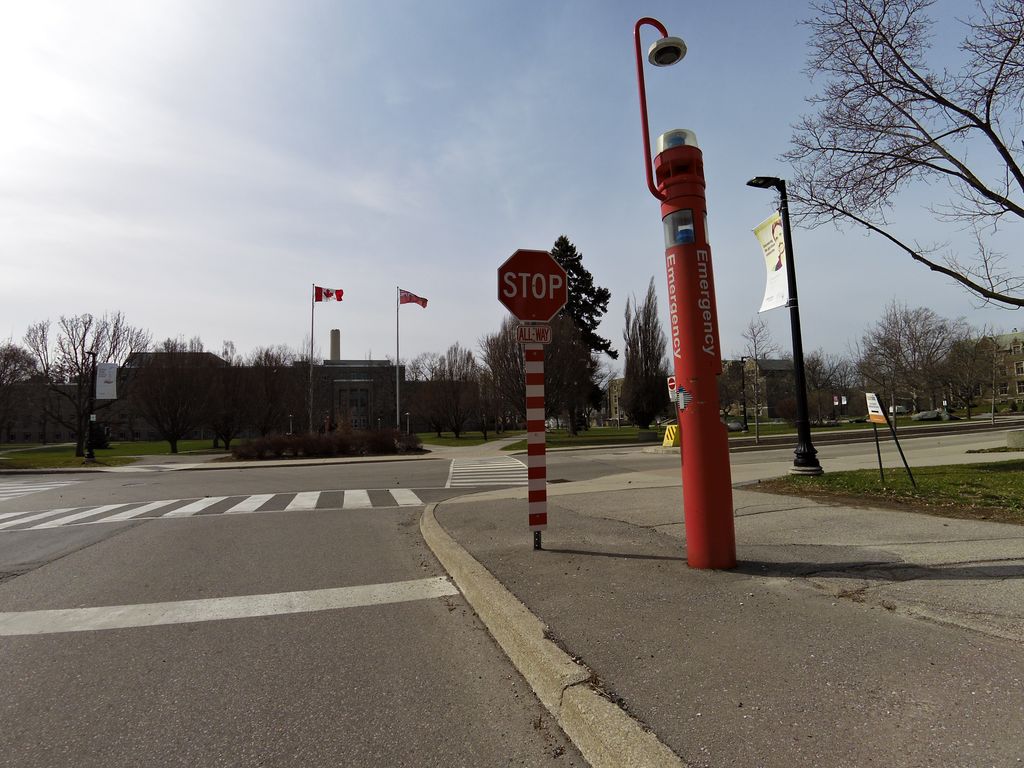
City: hamilton